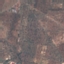
Land use / land cover: PermanentCrop